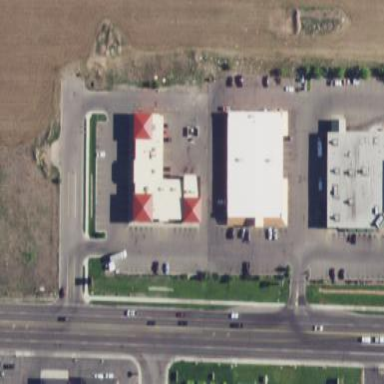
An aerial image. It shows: Retail area.